Chest X-ray:
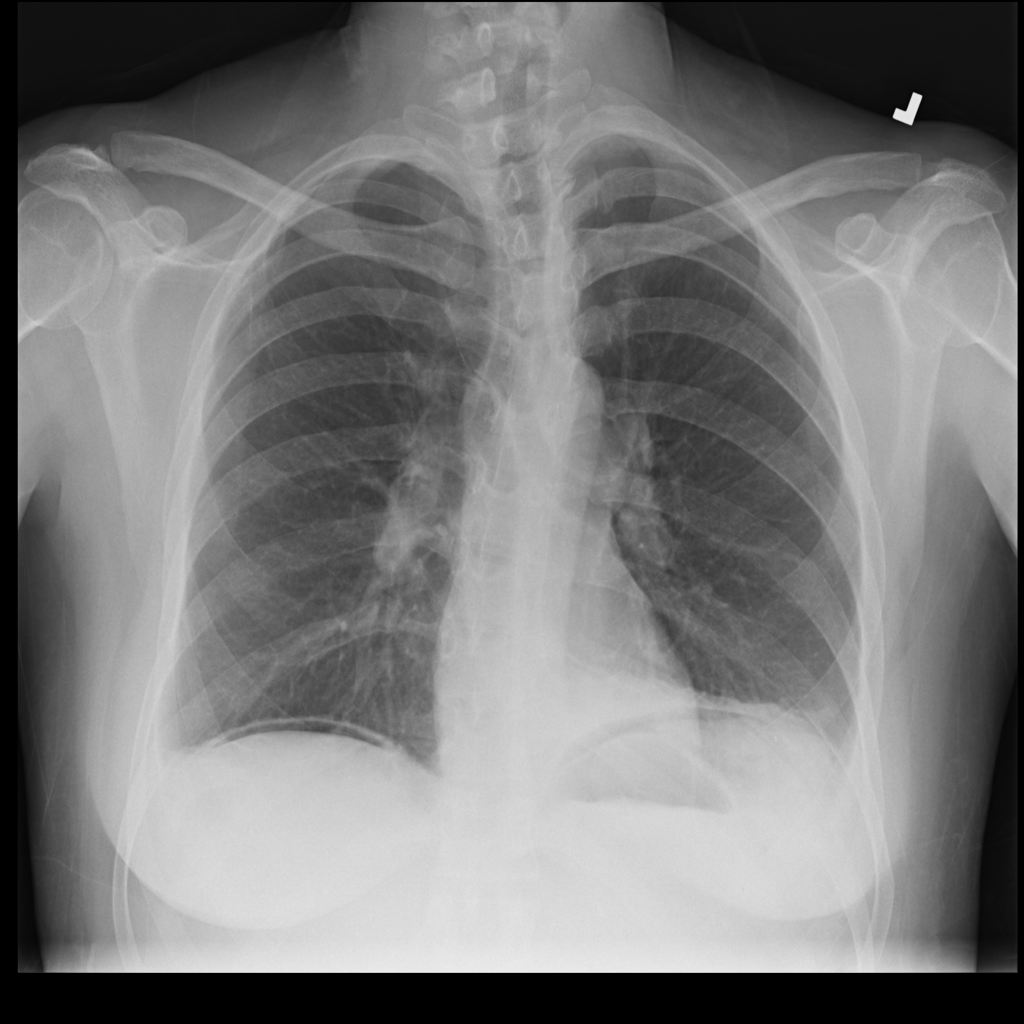
Findings: Effusion, Atelectasis
No abnormal finding: no